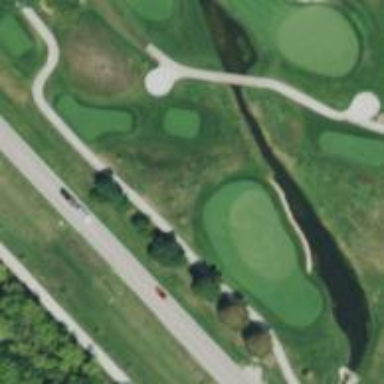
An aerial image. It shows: View of golf hole.